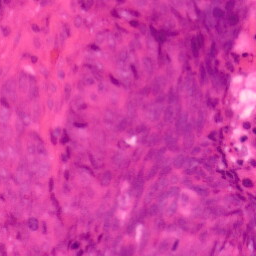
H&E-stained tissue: Colon